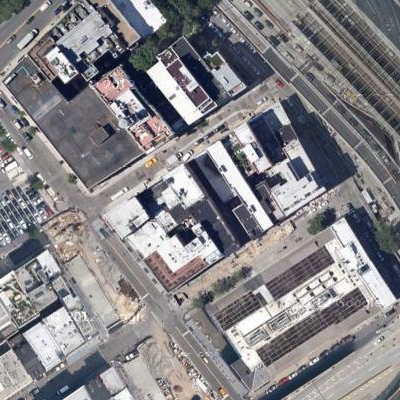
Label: cIndustry